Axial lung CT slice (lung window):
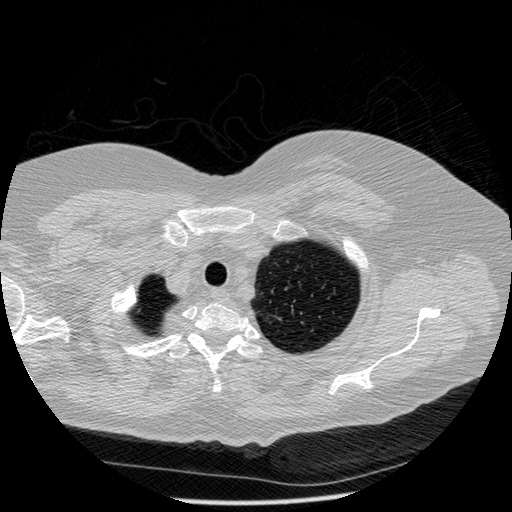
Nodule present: no